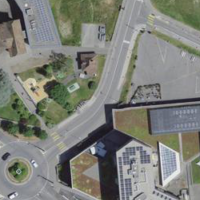
EUNIS habitat code: 54
Species observed at this site:
Lysimachia punctata